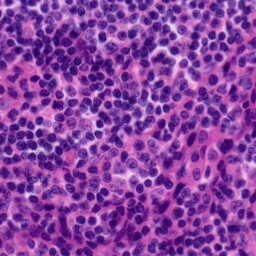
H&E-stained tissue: Tonsil